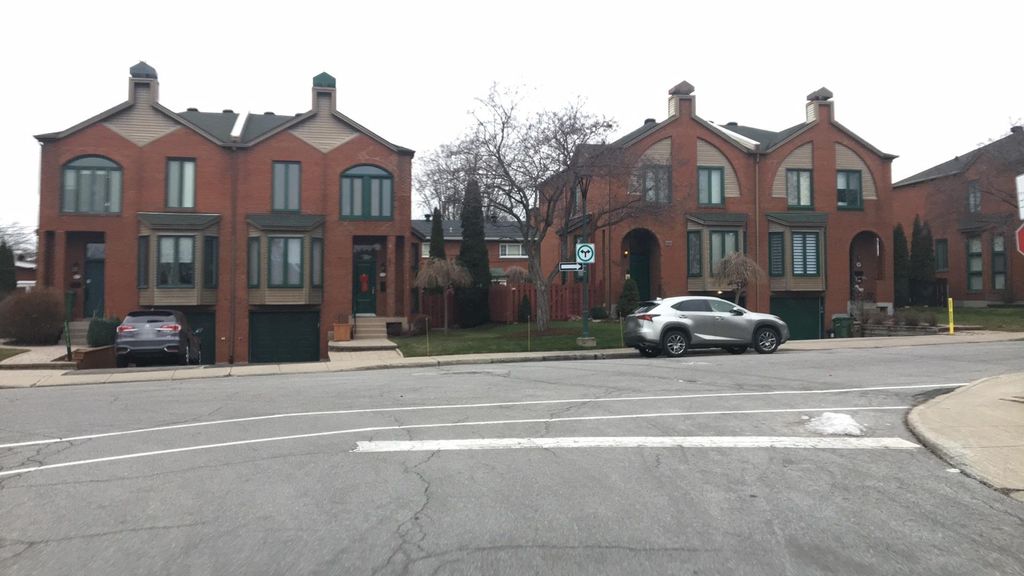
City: montreal